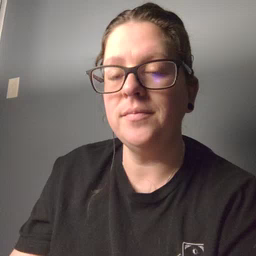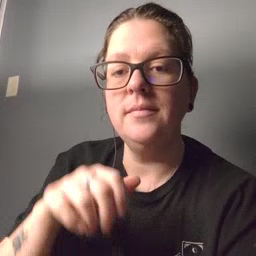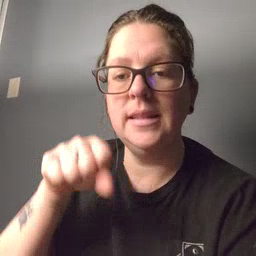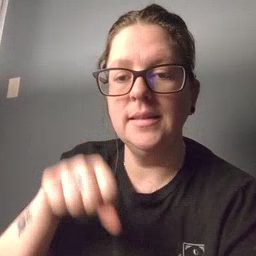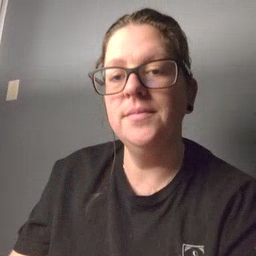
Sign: yes